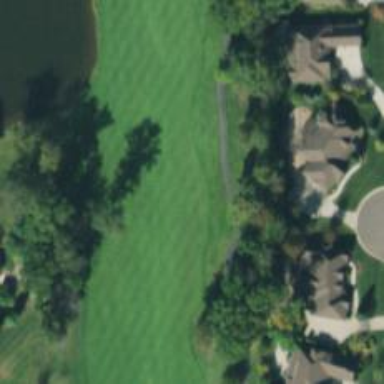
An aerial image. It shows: Golf hole.